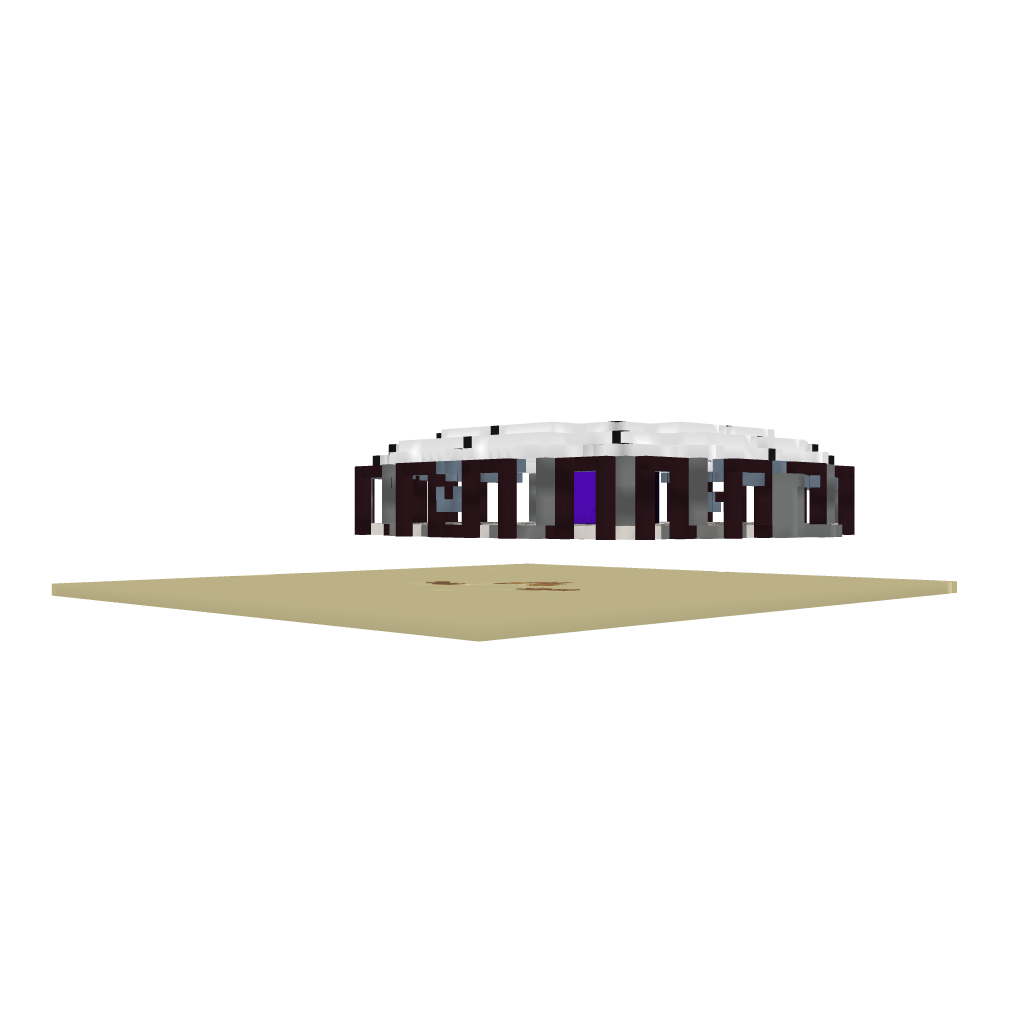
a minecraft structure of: Netherhub 2.0